Question: I need adding a group of items in ListView but '$listView1.groups.add("groupName")' does not work !
'''
$button1.add_click({
# add group
$listView1.groups.add("groupName") # Not Work
# add items
1..3 | %{
$listView1.items.add("Item : $_") # work fine
}
})
'''

full code
'''
#requires -version 2
Add-Type -AssemblyName 'System.Drawing'
Add-Type -AssemblyName 'System.Windows.Forms'
#region $form1
$form1 = New-Object -TypeName 'System.Windows.Forms.Form'
$form1.SuspendLayout()
#region $listView1
$listView1 = New-Object -TypeName 'System.Windows.Forms.ListView'
$listView1.Dock = [System.Windows.Forms.DockStyle]::Fill
$listView1.View = [System.Windows.Forms.View]::Tile
$listView1.Size = New-Object -TypeName 'System.Drawing.Size' -ArgumentList @(250, 200)
$listView1.BeginUpdate()
#region $listViewGroup1
$listViewGroup1 = New-Object -TypeName 'System.Windows.Forms.ListViewGroup'
$listViewGroup1.Header = 'Group 1'
#region $listViewItem1
$listViewItem1 = New-Object -TypeName 'System.Windows.Forms.ListViewItem'
$listViewItem1.Text = 'Item 1'
#endregion $listViewItem1
$listViewItem1.Group = $listViewGroup1
#region $listViewItem2
$listViewItem2 = New-Object -TypeName 'System.Windows.Forms.ListViewItem'
$listViewItem2.Text = 'Item 2'
#endregion $listViewItem2
$listViewItem2.Group = $listViewGroup1
#endregion $listViewGroup1
[System.Void]$listView1.Groups.Add($listViewGroup1)
[System.Void]$listView1.Items.Add($listViewItem1)
[System.Void]$listView1.Items.Add($listViewItem2)
#region $listViewGroup2
$listViewGroup2 = New-Object -TypeName 'System.Windows.Forms.ListViewGroup'
$listViewGroup2.Header = 'Group 2'
#region $listViewItem3
$listViewItem3 = New-Object -TypeName 'System.Windows.Forms.ListViewItem'
$listViewItem3.Text = 'Item 3'
#endregion $listViewItem3
$listViewItem3.Group = $listViewGroup2
#endregion $listViewGroup2
[System.Void]$listView1.Groups.Add($listViewGroup2)
[System.Void]$listView1.Items.Add($listViewItem3)
$listView1.EndUpdate()
#endregion $listView1
[System.Void]$form1.Controls.Add($listView1)
#region $button1
$button1 = New-Object -TypeName 'System.Windows.Forms.Button'
$button1.Dock = [System.Windows.Forms.DockStyle]::Bottom
$button1.Text = 'Add Group'
$button1.add_click({
# add group
$listView1.groups.add("groupName") # Not Work
# add items
1..3 | %{
$listView1.items.add("Item : $_") # work fine
}
})
#endregion $button1
[System.Void]$form1.Controls.Add($button1)
$form1.ResumeLayout($false)
$form1.PerformLayout()
#endregion $form1
#region GUI Startup
$form1.ShowDialog()
#endregion GUI Startup
'''
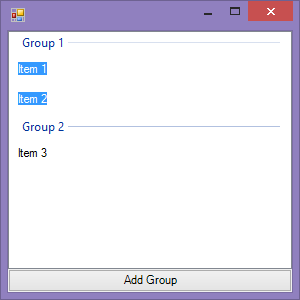
Answer: it is necessairy of build an object like :
'''
#region $listViewGroup1
$listViewGroup1 = New-Object -TypeName 'System.Windows.Forms.ListViewGroup'
$listViewGroup1.Header = 'Group 3211'
[System.Void]$listView1.Groups.Add($listViewGroup1)
$listViewItem1 = New-Object -TypeName 'System.Windows.Forms.ListViewItem'
$listViewItem1.Text = 'Item 3211'
$listViewItem1.Group = $listViewGroup1
[System.Void]$listView1.Items.Add($listViewItem1)
$listViewItem2 = New-Object -TypeName 'System.Windows.Forms.ListViewItem'
$listViewItem2.Text = 'Item 3212'
$listViewItem2.Group = $listViewGroup1
[System.Void]$listView1.Items.Add($listViewItem2)
'''